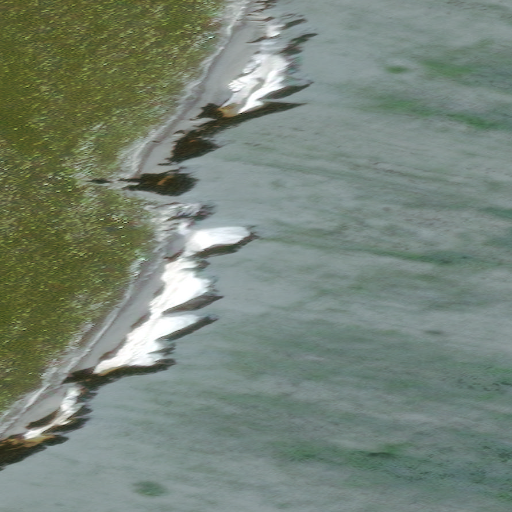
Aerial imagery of cliff(s) in Alaska named Rock Bluffs containing only unknown